Question: In my bean I have a 'HashMap<PDIDefinition, List<FluidGridItem>>' which i use in a '<p:dataList>' to dynamicaly generate a form.
First I generate the FluidGridItems and place them in the hashMap:
'''
private HashMap<PDIDefinition, List<FluidGridItem>> formItems = new HashMap<>();
private void generateModel() {
for (PDIDefinition pdid : pdiDefinitions) {
Fragment f = new Fragment();
f.setDefinition(pdid.getFragmentDefinition());
fragments.add(f);
List<FluidGridItem> items = new ArrayList<>();
formItems.put(pdid, items);
//((DynamicField)((FluidGridItem)formItems.get(pdid).get(0)).getData()).label;
for (FragmentValueDefinition fvd : f.getDefinition().getFragmentValues()) {
FragmentValue fv = new FragmentValue();
fv.setFragmentValueDefinition(fvd);
fv.setFragmentId(f.getInner());
if (f.getValues() == null) {
f.setValues(new ArrayList<>());
}
f.getValues().add(fv);
fragmentValues.add(fv); //not required?
DynamicField df = new DynamicField((fv), items.size());
fields.add(df);
if ("String".equals(fvd.getType())) {
items.add(new FluidGridItem(df, "stringValue"));
}
if ("Integer".equals(fvd.getType())) {
items.add(new FluidGridItem(df, "integerValue"));
}
if ("Date".equals(fvd.getType())) {
items.add(new FluidGridItem(df, "dateValue"));
}
}
}
}
'''
Then I convert them as stated in <URL>:
'''
public List<Map.Entry<PDIDefinition,List<FluidGridItem>>> getFormItemsForDisplay(){
Set <Map.Entry<PDIDefinition,List<FluidGridItem>>> s = formItems.entrySet();
return new ArrayList<>(s);
}
'''
Finaly in my view I generate the form using dataList and fluidGrid:
'''
<p:dataList var="pdi" value="#{FormGenerator.formItemsForDisplay}" id="all" varStatus="loop" type="none">
<p:panel id="panel" header="#{pdi.key.getFragmentDefinition().getFragmentName()}" style="margin-bottom:1em; width:100%;">
<pe:fluidGrid id="fluidGrid" value="#{pdi.value}" var="data"
hGutter="20" vGutter="10" widgetVar="fgwv_#{loop.index}">
<pe:fluidGridItem type="stringValue" id="txt_">
<div class="dynaFormLabel">
<p:outputLabel for="txt" value="#{data.label}"/>
</div>
<p:inputText id="txt" value="#{data.value}"/>
</pe:fluidGridItem>
<pe:fluidGridItem type="integerValue" id="int_">
<div class="dynaFormLabel">
<p:outputLabel for="int" value="#{data.label}"/>
</div>
<p:spinner id="int" value="#{data.value}" />
</pe:fluidGridItem>
<pe:fluidGridItem type="dateValue" id="cal_">
<div class="dynaFormLabel">
<p:outputLabel for="cal" value="#{data.label}"/>
</div>
<p:calendar id="cal" value="#{data.value}" showOn="button"/>
</pe:fluidGridItem>
</pe:fluidGrid>
</p:panel>
</p:dataList>
'''
This results in the form I wish.

My problem is, that only the values from the last iteration of the dataList are updated on the server (PDF in the image).
Thanks for your Help.
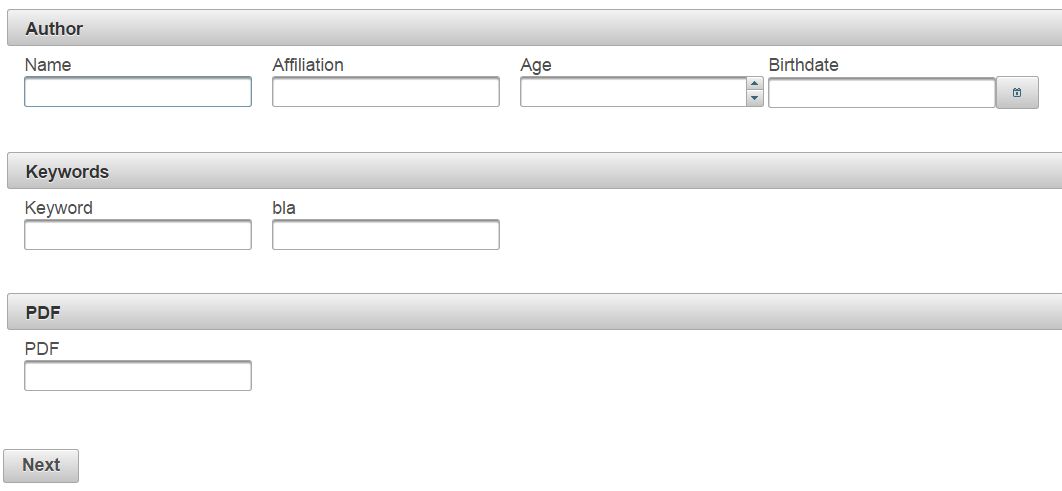
Answer: Solved it by replacing
'''
<p:dataList var="pdi" value="#{FormGenerator.formItemsForDisplay}"
id="all" varStatus="loop" type="none">
'''
by
'''
<c:forEach var="pdi" items="#{FormGenerator.formItemsForDisplay}"
id="all" varStatus="loop">
'''
Got the Idea from <URL>